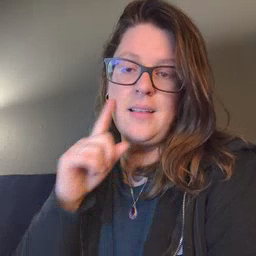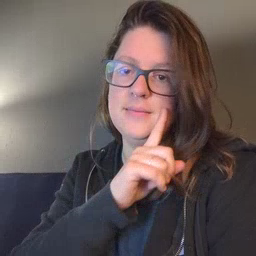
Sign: eye